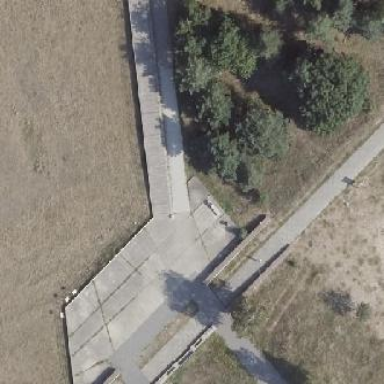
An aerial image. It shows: Concrete footway area.